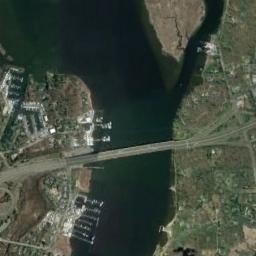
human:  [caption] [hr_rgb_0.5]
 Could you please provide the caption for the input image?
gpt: A bridge built on a dark green river and the flood bed of the river while some harbors on one side of the river .

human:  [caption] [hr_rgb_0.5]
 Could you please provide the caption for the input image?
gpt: A bridge connects the residential areas on both sides of the strait .

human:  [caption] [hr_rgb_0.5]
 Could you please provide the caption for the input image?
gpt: A bridge connects the land on both sides of the deep green river, And many boats are parked on the banks of the river  There are many residential areas and green farmland on the land .

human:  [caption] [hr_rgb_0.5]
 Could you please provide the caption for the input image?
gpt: A bridge is over the river between the bare land .

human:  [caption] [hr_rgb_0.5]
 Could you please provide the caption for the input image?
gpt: The bridge is over the river .